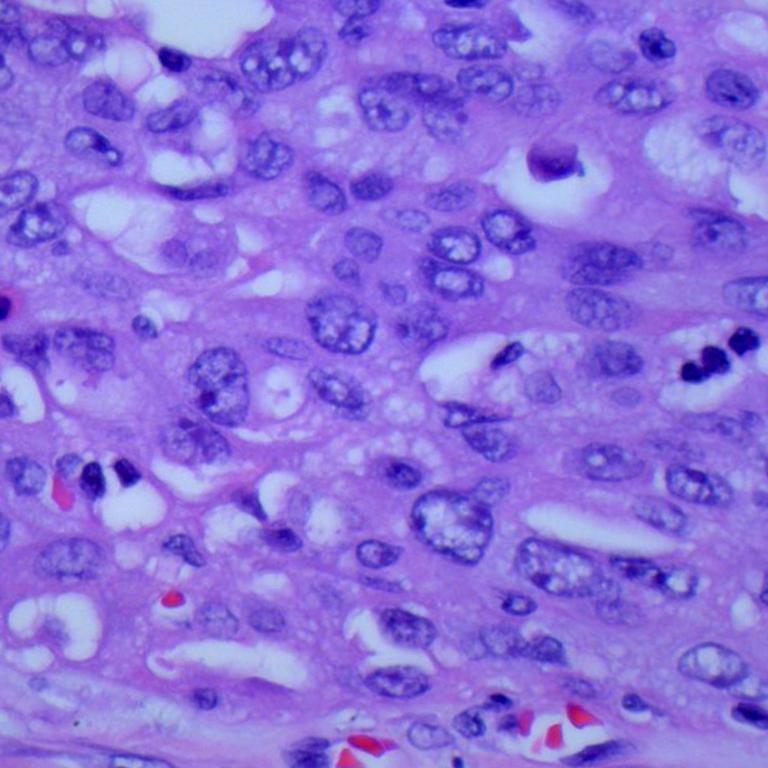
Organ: lung
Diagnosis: adenocarcinomas